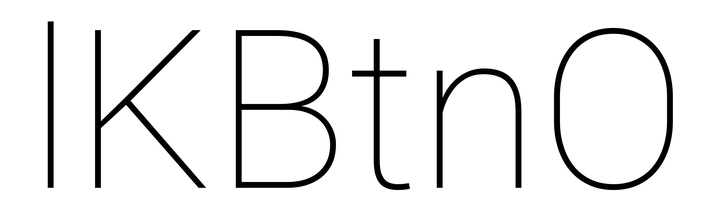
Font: Roboto_Thin